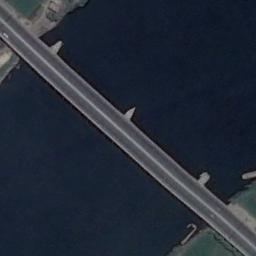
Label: bridge